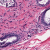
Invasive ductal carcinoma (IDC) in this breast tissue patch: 0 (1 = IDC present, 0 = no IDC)